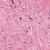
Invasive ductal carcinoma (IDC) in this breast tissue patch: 0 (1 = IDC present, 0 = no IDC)